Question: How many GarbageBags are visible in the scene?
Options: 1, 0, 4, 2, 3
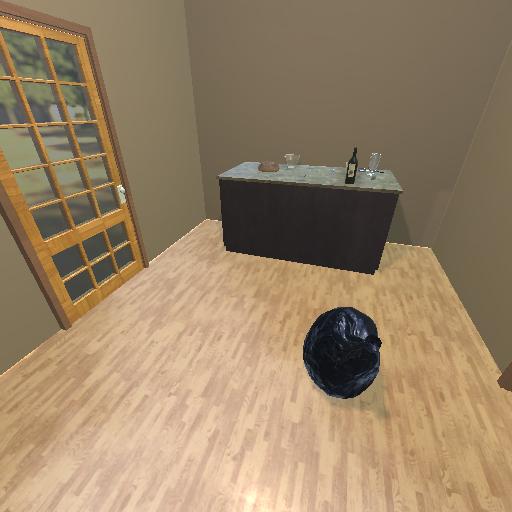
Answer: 1